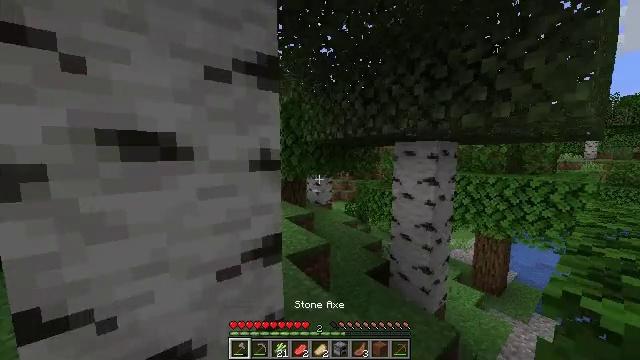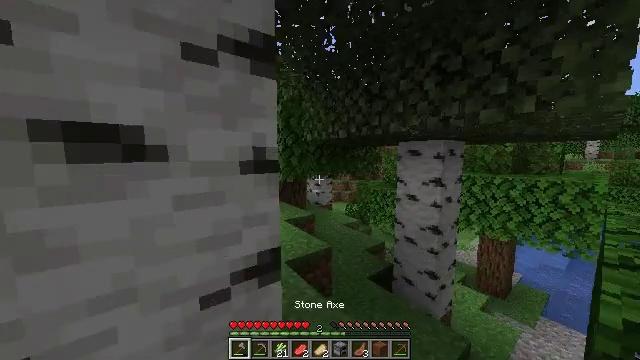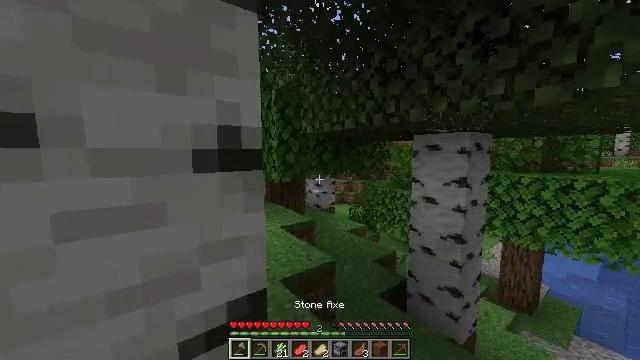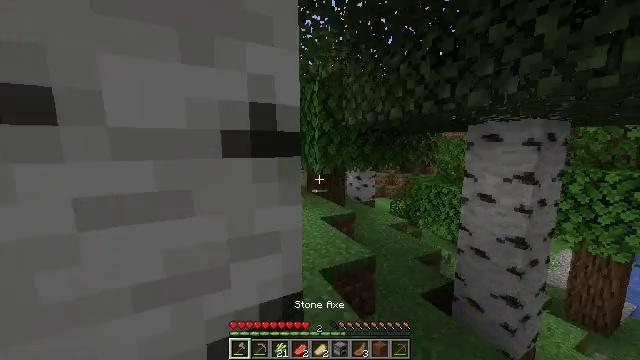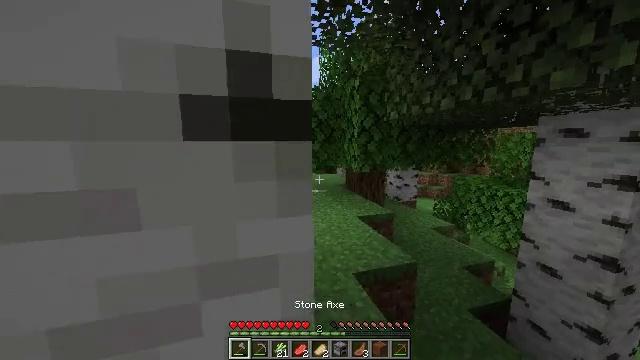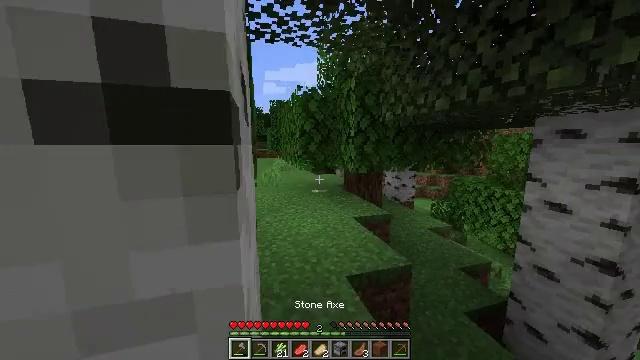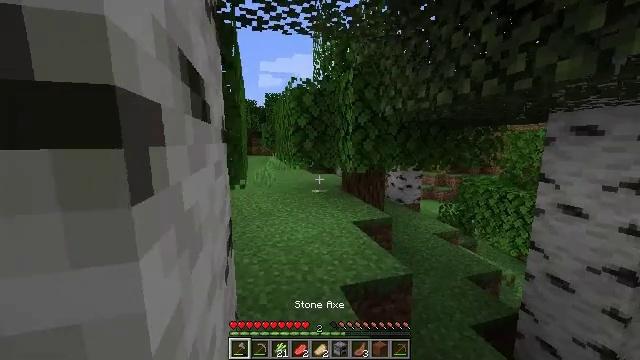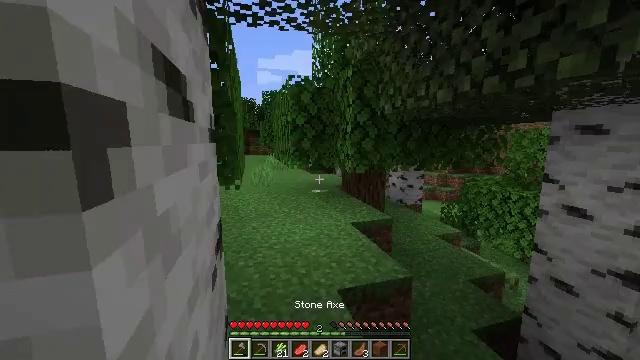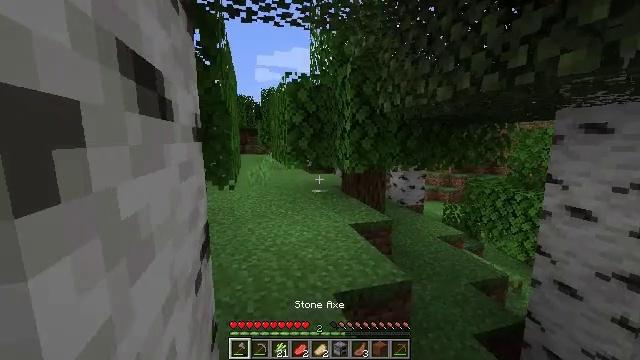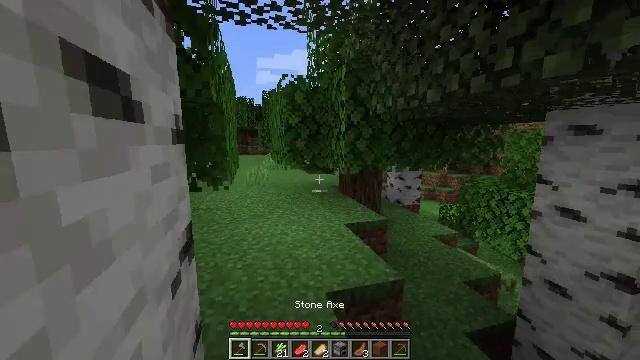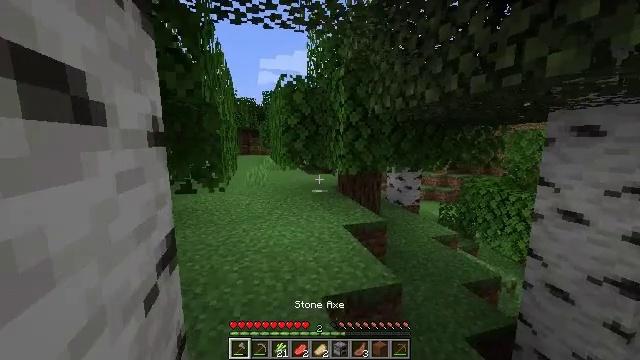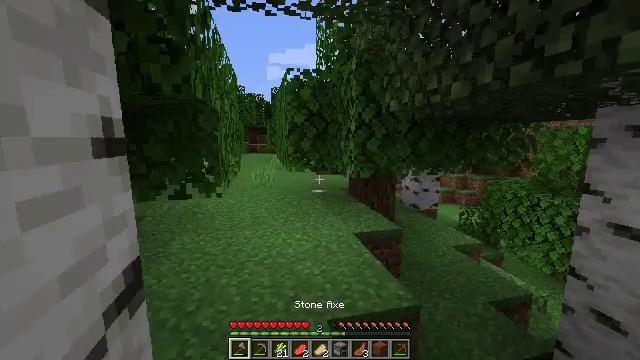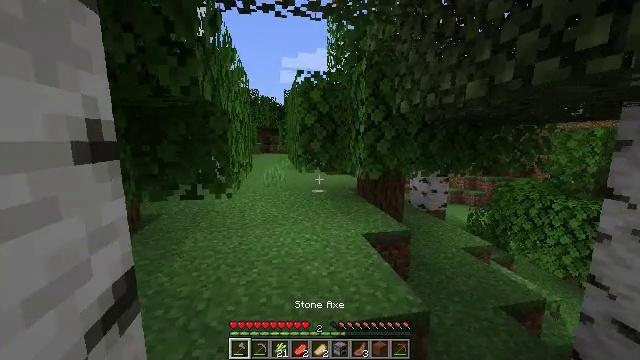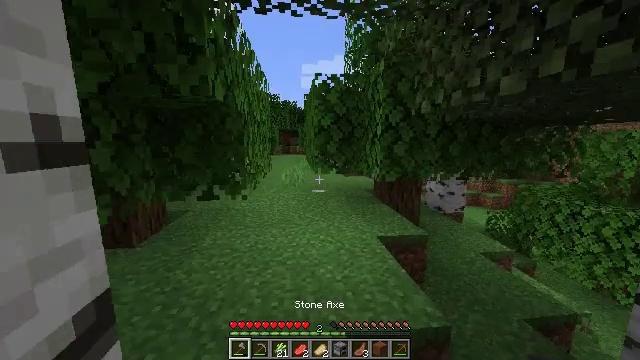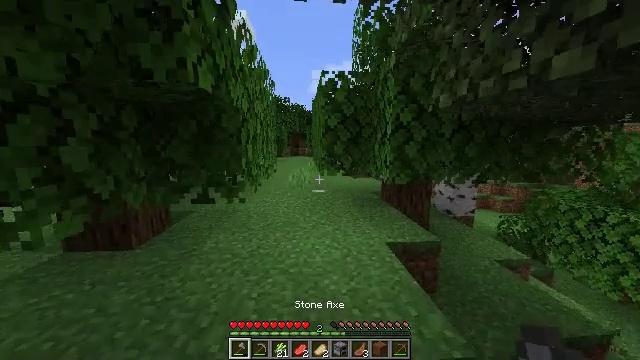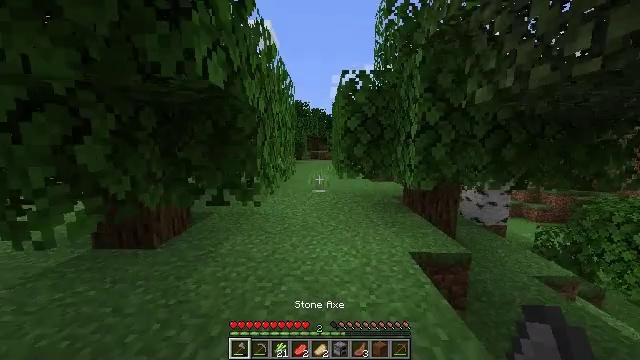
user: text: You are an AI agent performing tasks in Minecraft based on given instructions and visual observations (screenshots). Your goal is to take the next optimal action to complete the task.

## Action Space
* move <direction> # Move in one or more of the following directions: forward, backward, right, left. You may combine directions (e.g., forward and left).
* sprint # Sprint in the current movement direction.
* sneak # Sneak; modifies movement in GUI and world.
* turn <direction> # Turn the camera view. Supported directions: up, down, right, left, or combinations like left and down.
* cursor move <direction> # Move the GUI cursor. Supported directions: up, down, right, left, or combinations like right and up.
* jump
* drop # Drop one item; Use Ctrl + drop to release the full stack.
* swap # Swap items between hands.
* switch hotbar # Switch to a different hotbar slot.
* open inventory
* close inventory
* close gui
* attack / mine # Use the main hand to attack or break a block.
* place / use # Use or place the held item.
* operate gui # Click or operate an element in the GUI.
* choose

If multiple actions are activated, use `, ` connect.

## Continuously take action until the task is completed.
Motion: motion action
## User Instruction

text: Mine the brown mushroom from the ground.
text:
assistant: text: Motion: move forward
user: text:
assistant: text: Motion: move forward
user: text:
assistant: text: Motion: move forward, turn left and down
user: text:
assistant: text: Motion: move forward, turn left
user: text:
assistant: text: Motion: move forward, sprint
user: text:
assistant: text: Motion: move forward, sprint
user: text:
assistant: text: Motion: move forward, sprint
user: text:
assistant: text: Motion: move forward, sprint
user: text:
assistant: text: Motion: move forward, sprint
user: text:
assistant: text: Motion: move forward, sprint
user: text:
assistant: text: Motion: move forward, sprint, turn left
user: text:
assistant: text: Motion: move forward, sprint, turn left
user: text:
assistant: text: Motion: move forward, sprint, turn left
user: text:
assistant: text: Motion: move forward, sprint, turn left
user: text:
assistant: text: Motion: move forward, sprint, turn left
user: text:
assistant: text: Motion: move forward, sprint, turn left
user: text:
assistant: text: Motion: move forward, sprint
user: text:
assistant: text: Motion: move forward, sprint
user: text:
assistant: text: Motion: move forward, sprint
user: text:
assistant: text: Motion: move forward, sprint
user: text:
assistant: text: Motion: move forward, sprint, turn left
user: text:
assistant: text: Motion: move forward, sprint
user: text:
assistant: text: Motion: move forward, sprint
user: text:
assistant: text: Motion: move forward, sprint
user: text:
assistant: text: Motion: move forward, sprint
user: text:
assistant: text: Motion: move forward, sprint
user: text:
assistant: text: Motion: move forward, sprint
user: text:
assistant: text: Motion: move forward, sprint
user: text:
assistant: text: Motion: move forward, sprint
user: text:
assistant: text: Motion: move forward, sprint